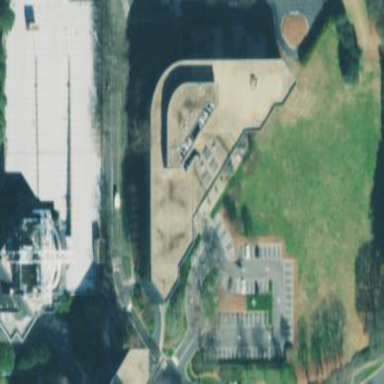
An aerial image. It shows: Office building.